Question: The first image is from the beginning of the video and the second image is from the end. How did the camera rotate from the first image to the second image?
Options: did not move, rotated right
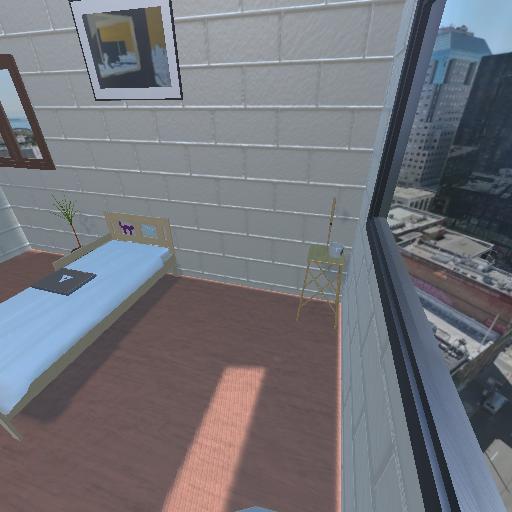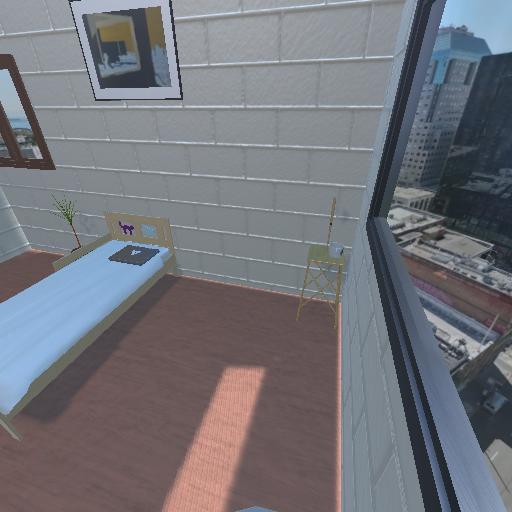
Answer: did not move